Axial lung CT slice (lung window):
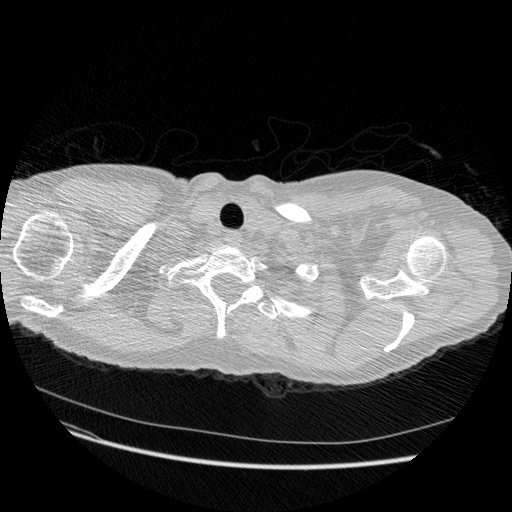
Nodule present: no